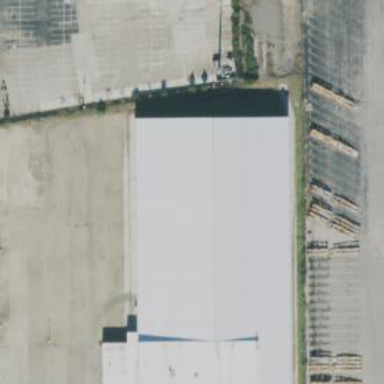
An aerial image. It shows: Industrial building.